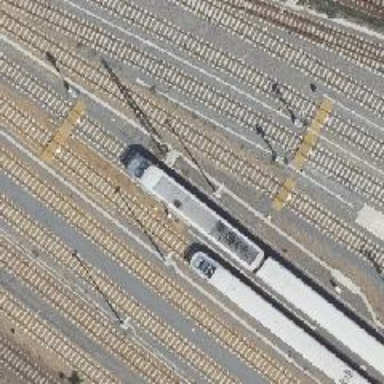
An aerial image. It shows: Railway signal.